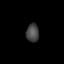
Tissue: lung
Cell type: Endothelial cells
Senescence score: 0.544
Nuclear area (px): 227
Mean DAPI intensity: 69.802